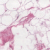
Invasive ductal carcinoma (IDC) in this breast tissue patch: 0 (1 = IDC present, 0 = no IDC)